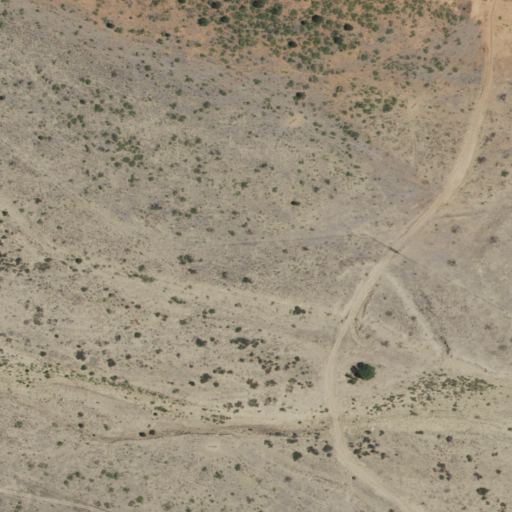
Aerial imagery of valley in New Mexico named Tequesquite Canyon containing grassland and shrub